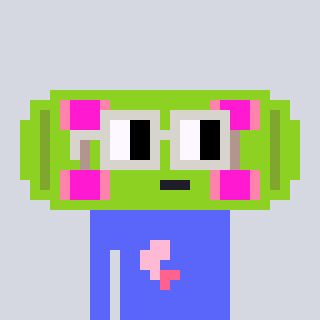
a pixel art character with square light gray glasses, a skateboard-shaped head and a purple-colored body on a cool background